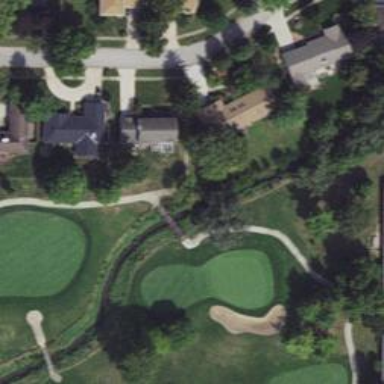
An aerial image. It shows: Footway that resembles golf path.